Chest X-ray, AP view. Patient: 51 years old, sex F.
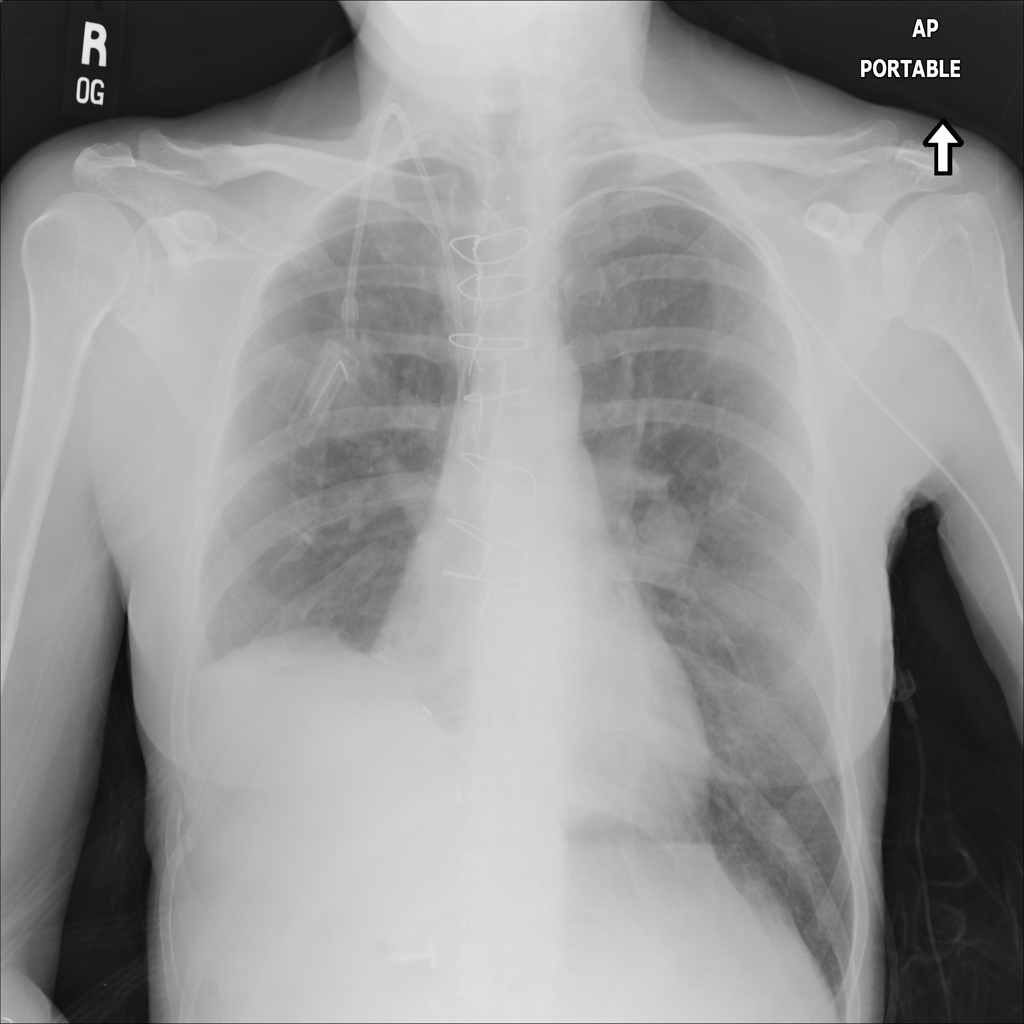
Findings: Mass